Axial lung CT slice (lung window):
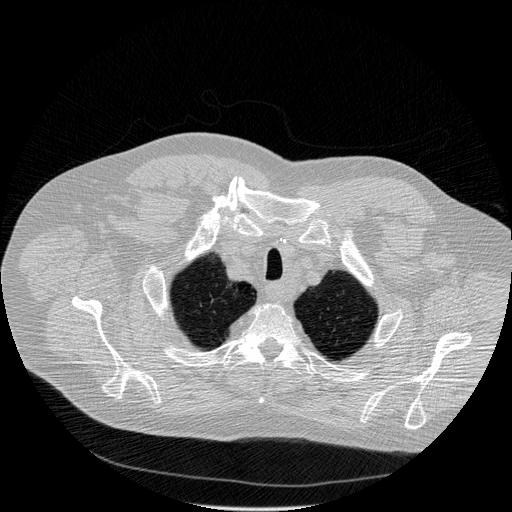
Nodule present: no